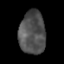
Tissue: lung
Cell type: Others
Senescence score: 0.2233
Nuclear area (px): 1112
Mean DAPI intensity: 80.941